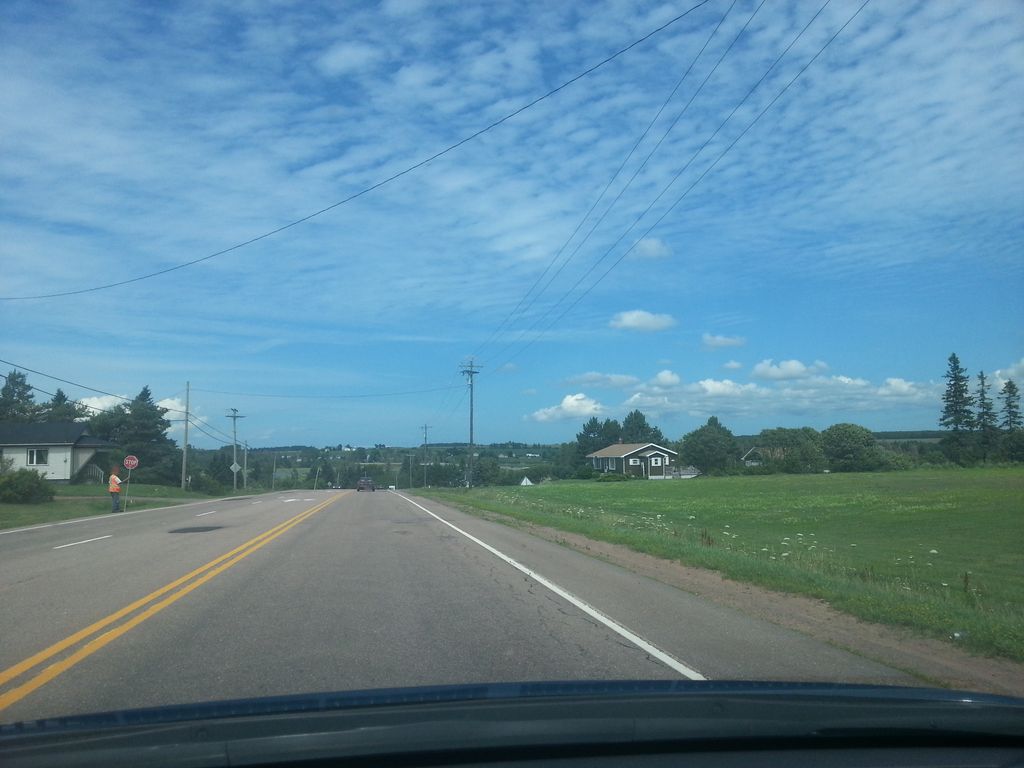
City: charlottetown